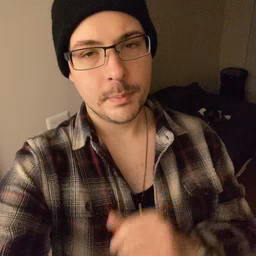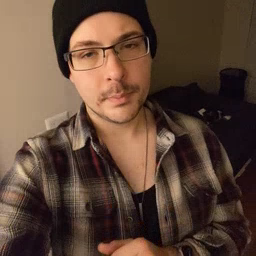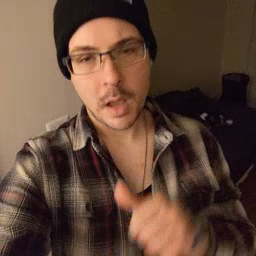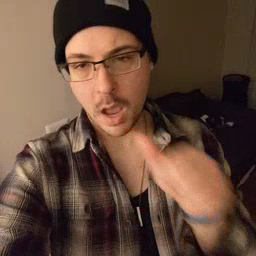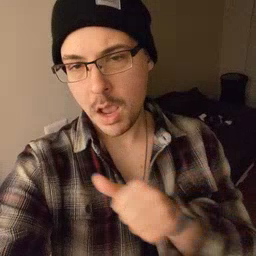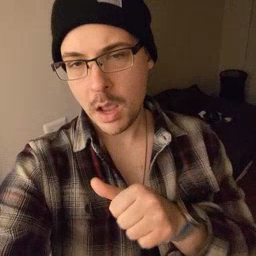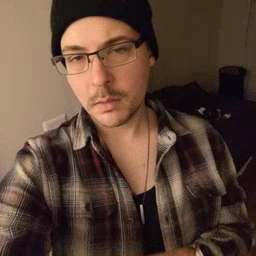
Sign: hide